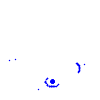
Particle: electron